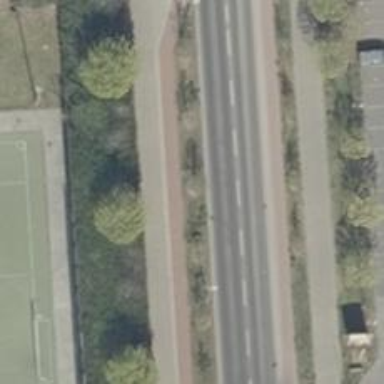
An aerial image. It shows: Avenue lined with broadleaved deciduous trees.